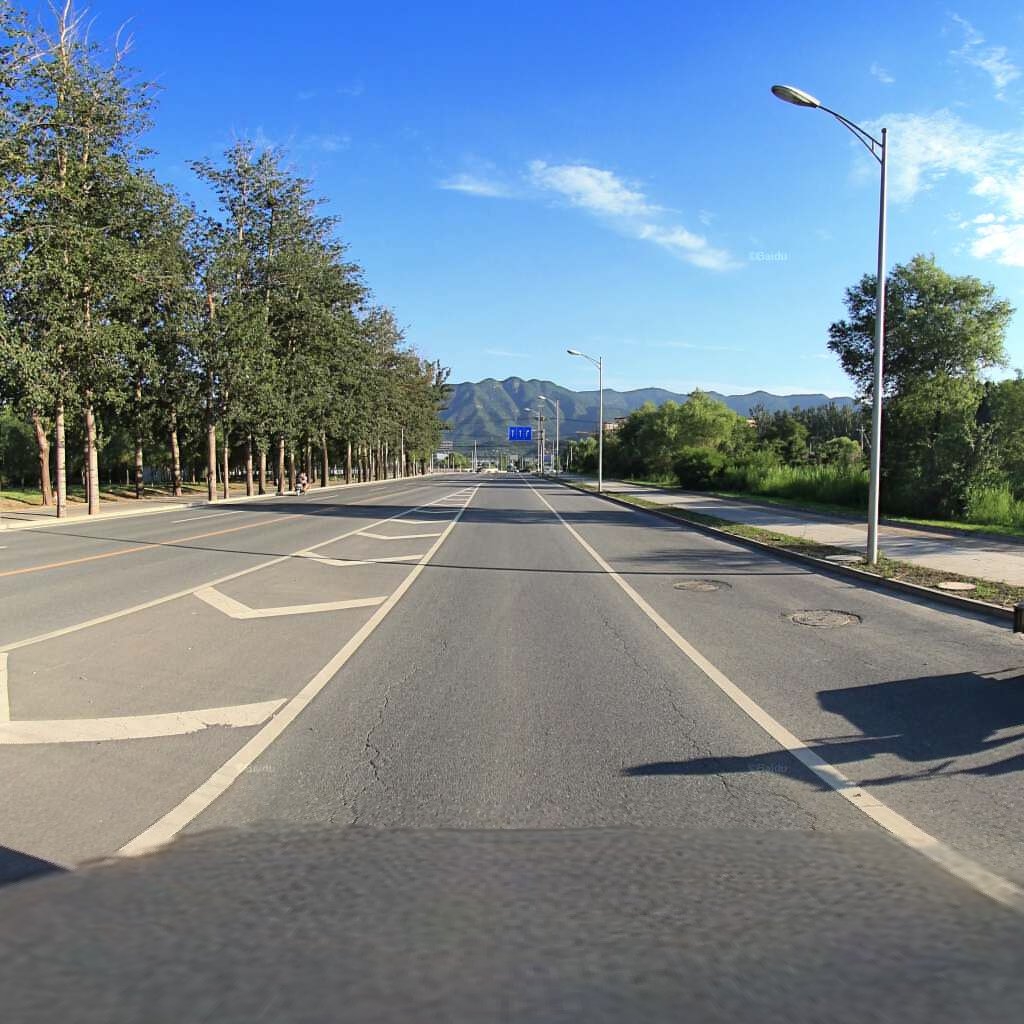
Region: Haidian
Road damage annotations: manhole cover, manhole cover, longitudinal crack, longitudinal crack, manhole cover, manhole cover